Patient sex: F
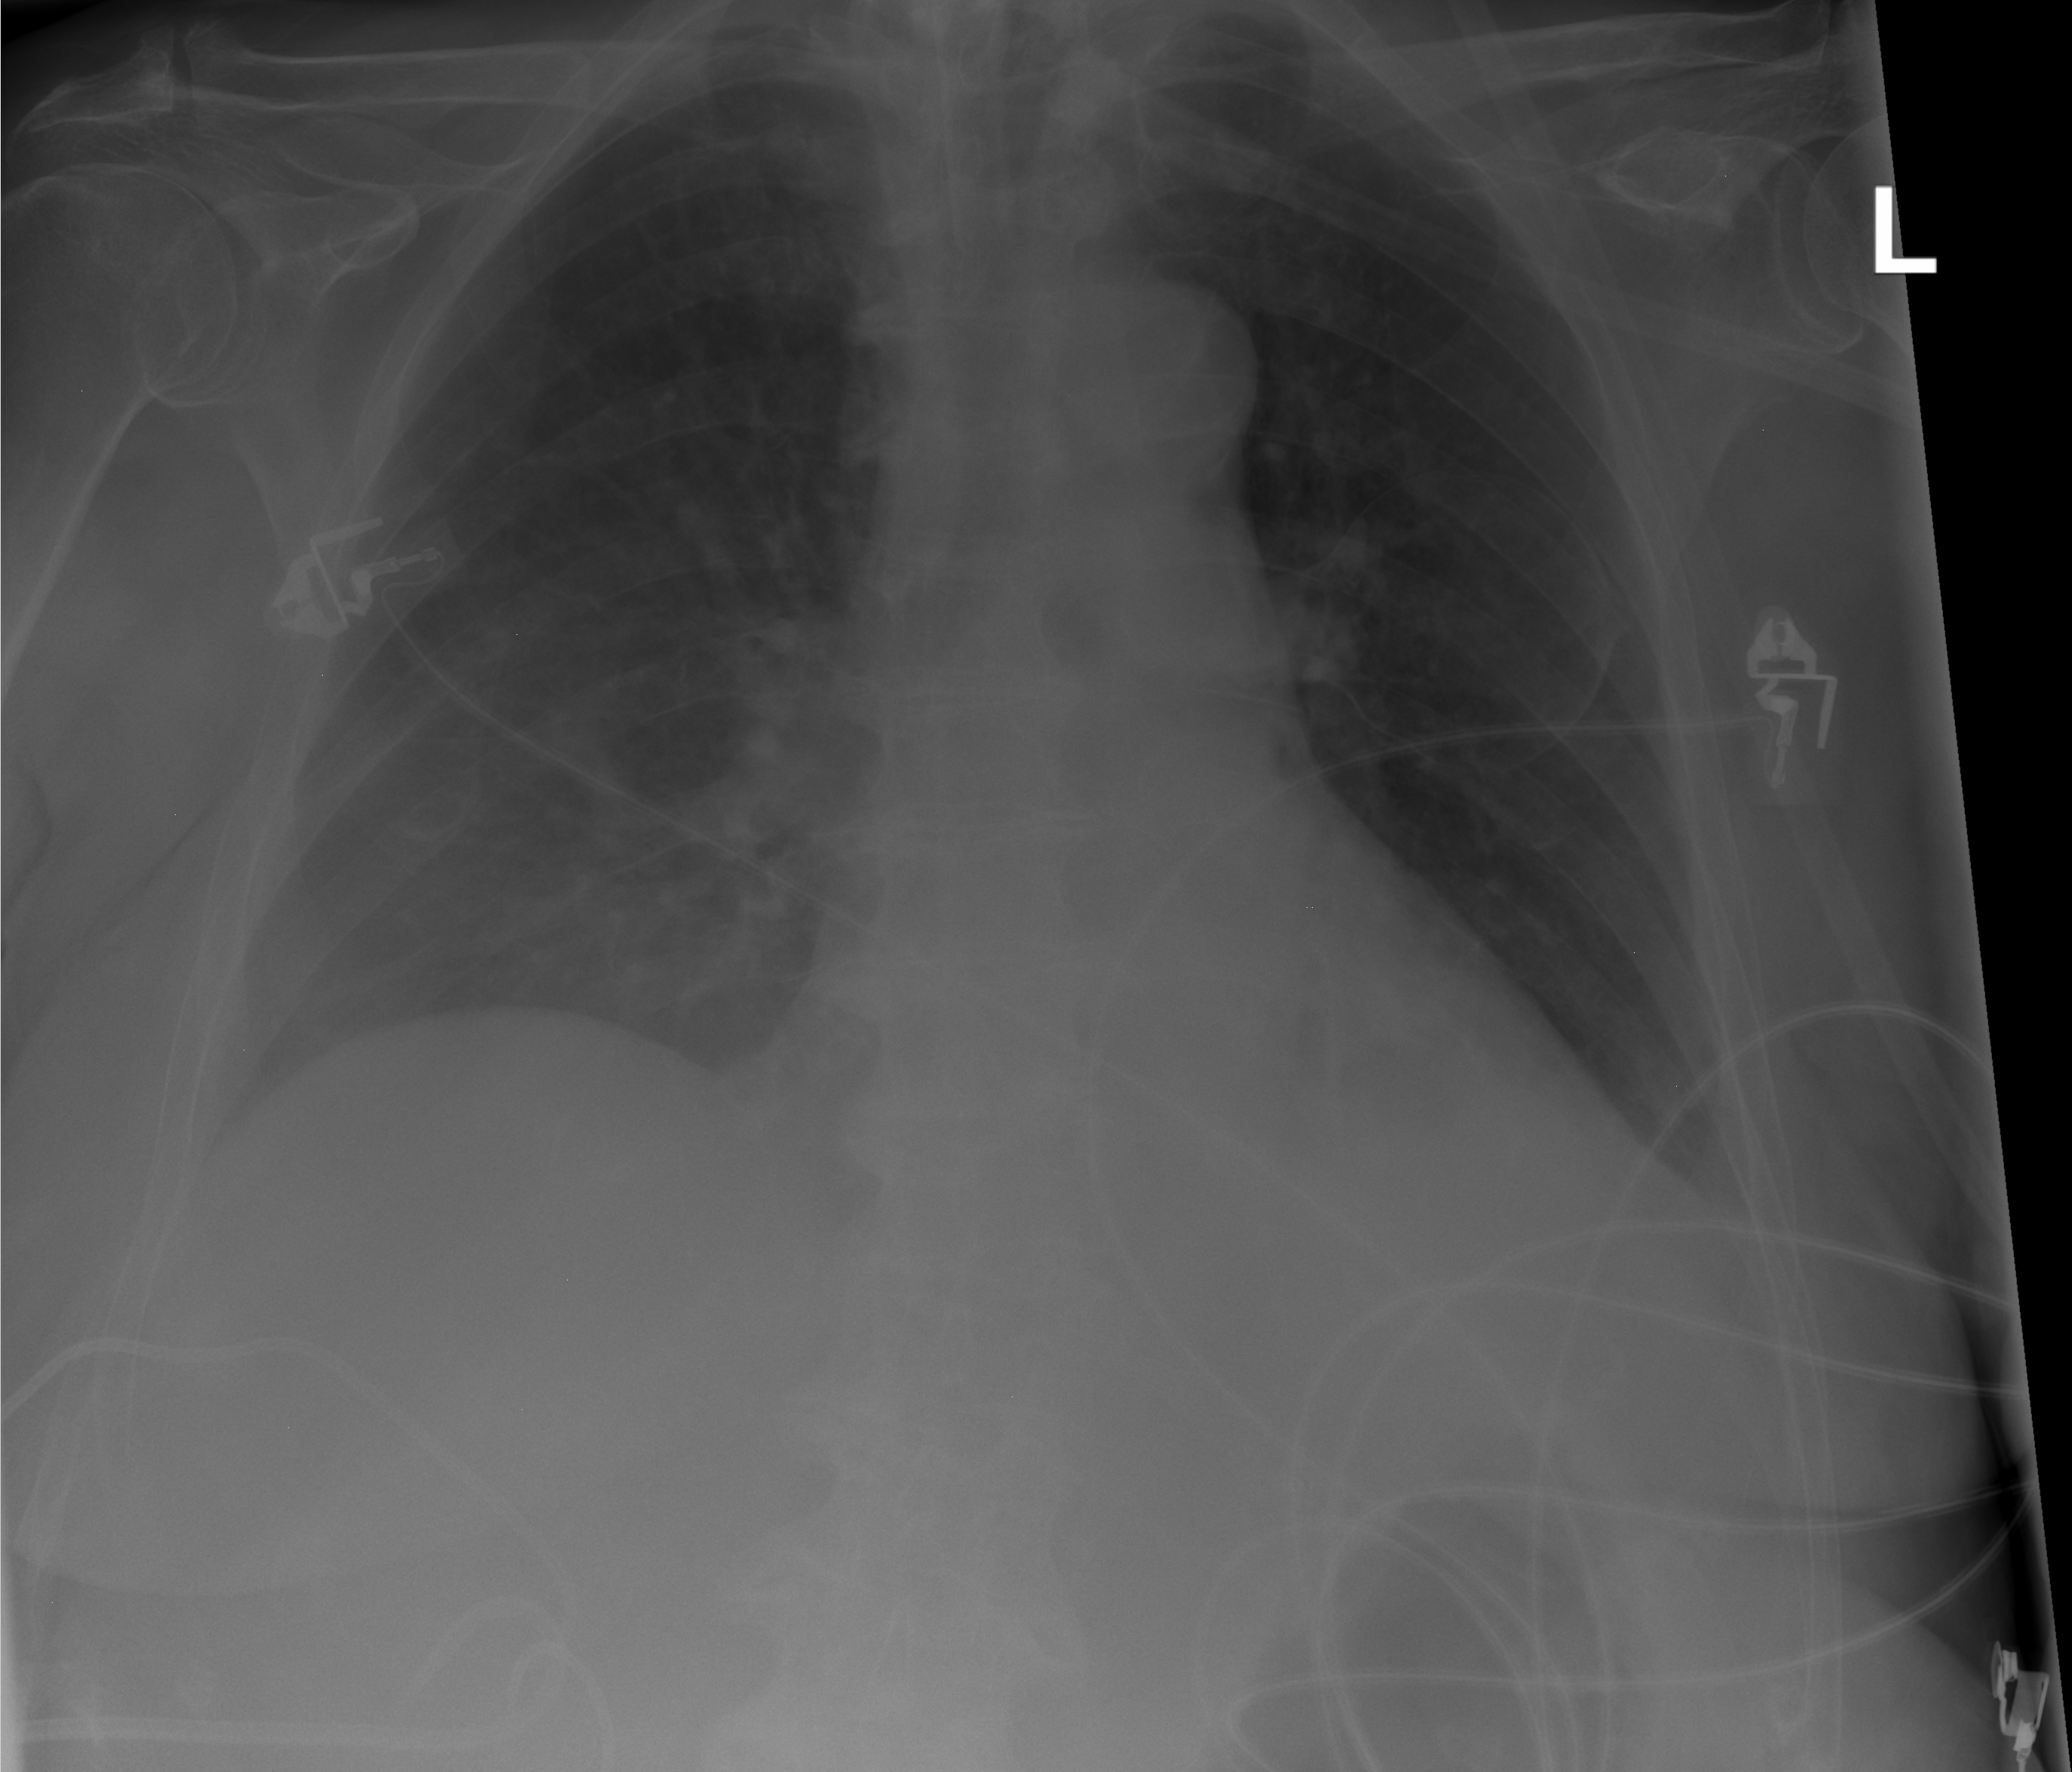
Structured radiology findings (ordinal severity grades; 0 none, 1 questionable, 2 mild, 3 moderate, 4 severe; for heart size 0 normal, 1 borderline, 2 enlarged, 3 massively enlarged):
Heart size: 0
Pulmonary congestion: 0
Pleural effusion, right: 2
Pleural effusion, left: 0
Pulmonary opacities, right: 1
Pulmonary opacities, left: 1
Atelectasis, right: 2
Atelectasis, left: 1